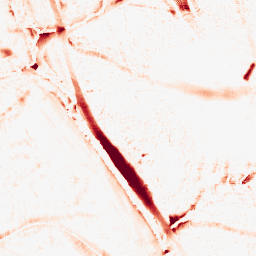
Category: morphological
Decomposition family: morphological_ellipse
Decomposition parameters: operation: opening
width: 20
height: 20
Upsampling method: quadratic
Upsampling parameters: scale: 4
Upsampling scale: 4